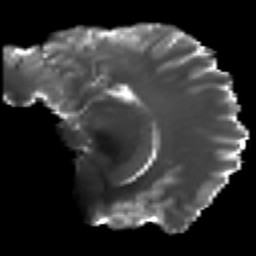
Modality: T2w
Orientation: sagittal
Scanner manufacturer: ge
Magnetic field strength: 3 T
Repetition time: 7.98 s
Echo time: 0.0701 s